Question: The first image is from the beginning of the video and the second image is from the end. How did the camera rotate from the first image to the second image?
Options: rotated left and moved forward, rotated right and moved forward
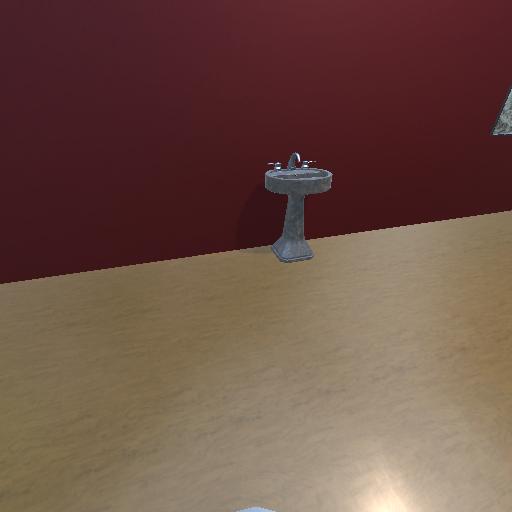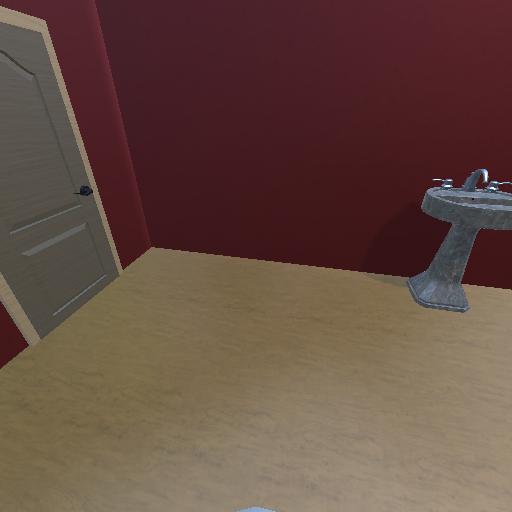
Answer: rotated left and moved forward